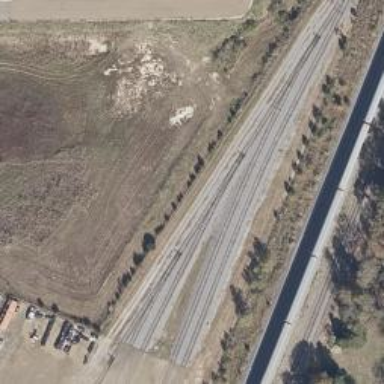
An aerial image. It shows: Railway spur service.